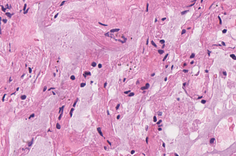
Tumor epithelial tissue: no
Tumor-associated stroma tissue: no
Normal tissue: yes